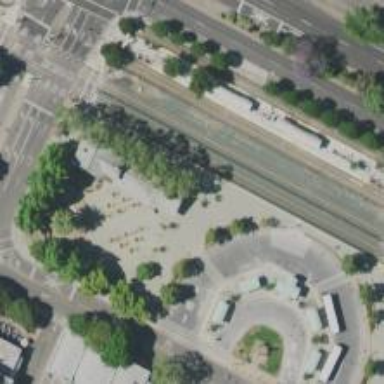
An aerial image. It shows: Light rail platform for public transport.